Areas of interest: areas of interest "Entertainment Venue"
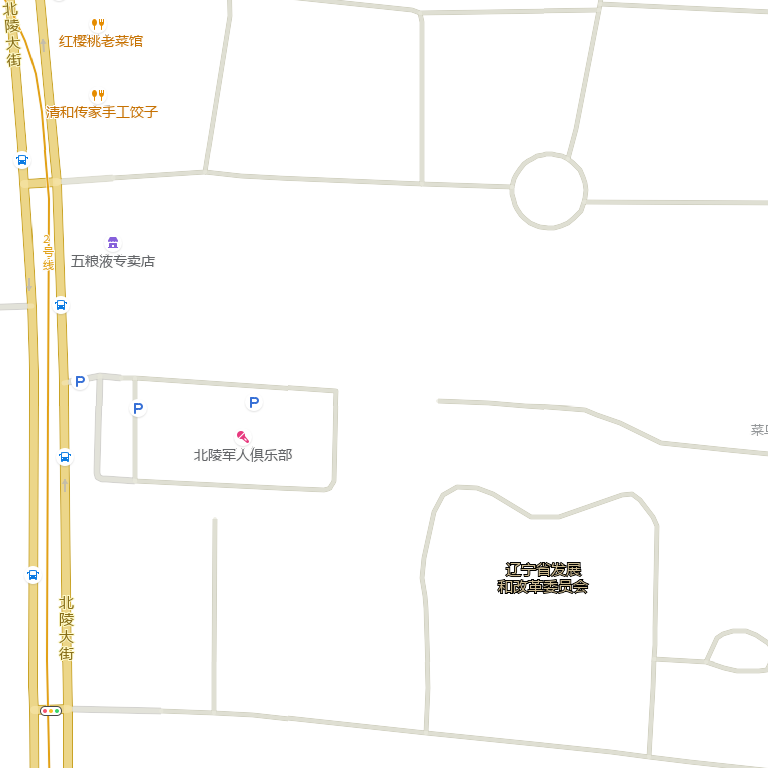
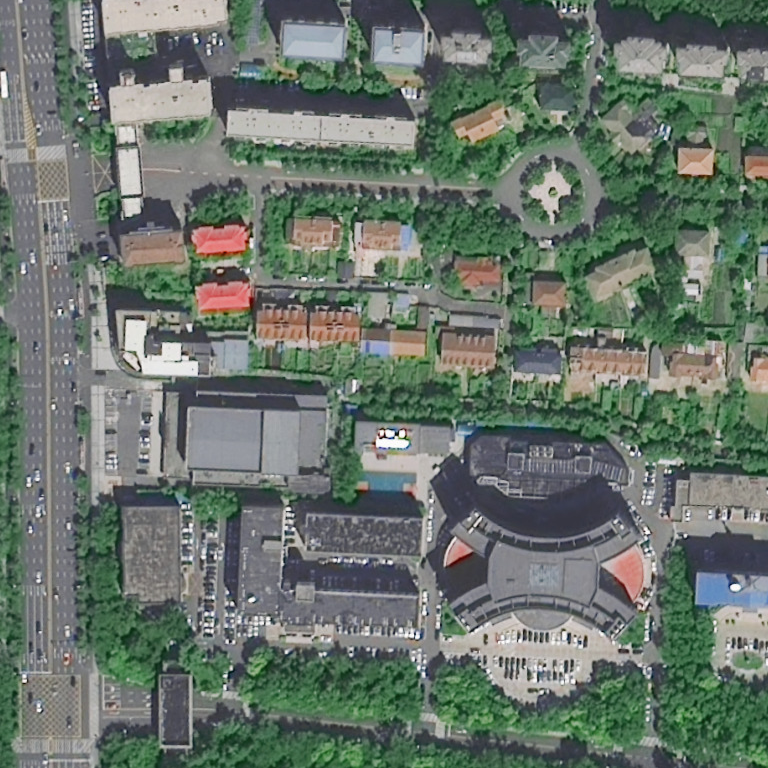